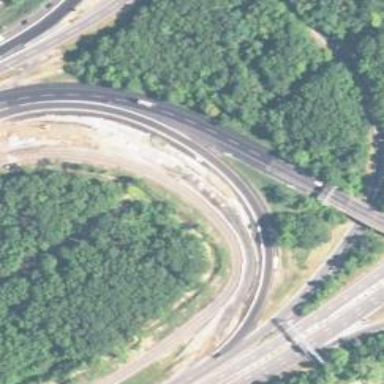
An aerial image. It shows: Interchange at motorway link.